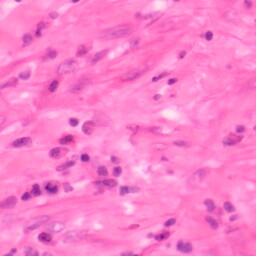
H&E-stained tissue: Colon